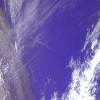
Label: water